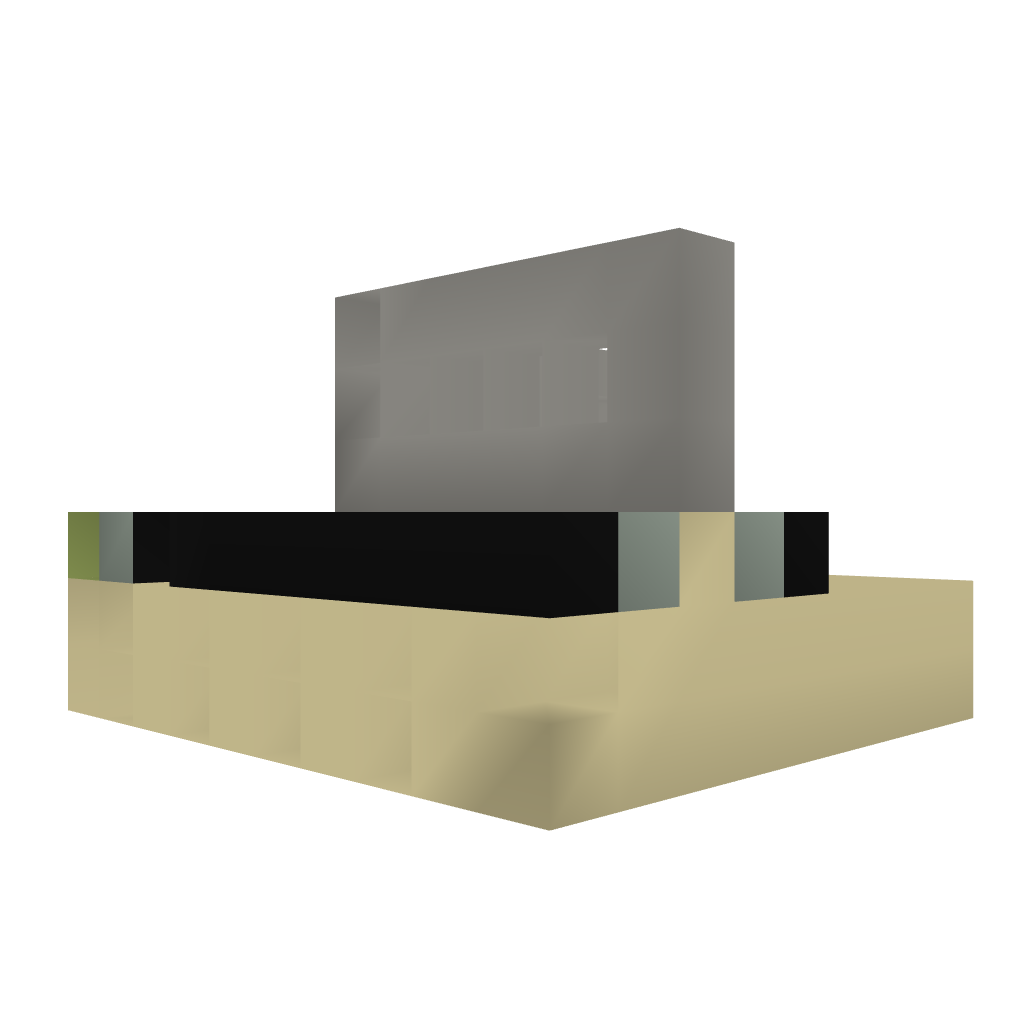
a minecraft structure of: Repeater Lock 1.5